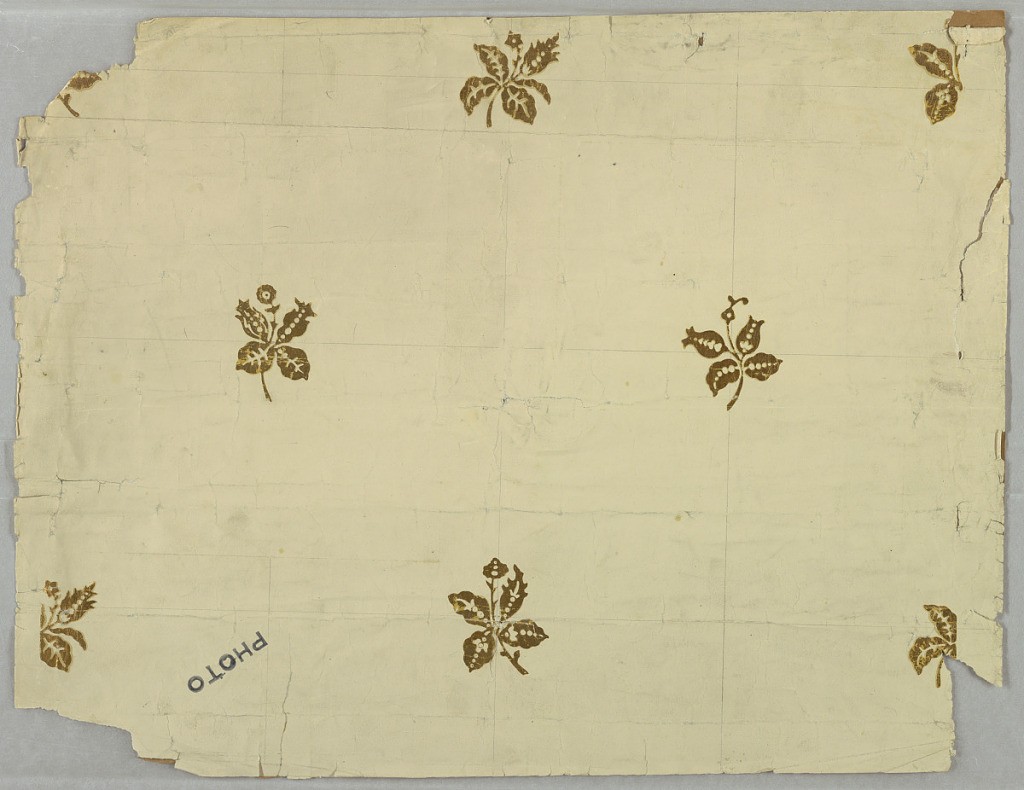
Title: Sidewall - fragment
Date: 1860–70
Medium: Machine-printed
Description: Stylized floral sprig, in metallic gold, printed on a creamy, off-white ground.